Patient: sex F, age 34
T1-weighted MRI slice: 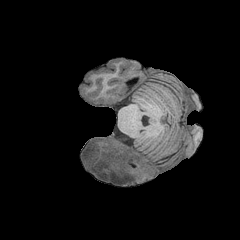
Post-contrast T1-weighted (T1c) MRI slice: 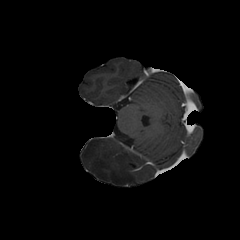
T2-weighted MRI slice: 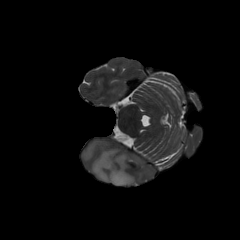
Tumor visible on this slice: yes
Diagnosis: Astrocytoma, IDH-mutant
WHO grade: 3